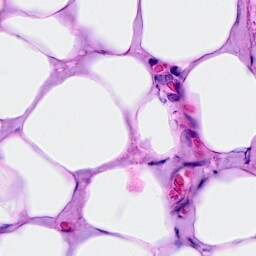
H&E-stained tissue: Breast